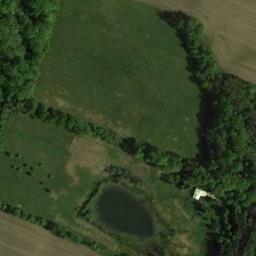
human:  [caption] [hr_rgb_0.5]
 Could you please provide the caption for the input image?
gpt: There are some trees and a lake next to the meadow .

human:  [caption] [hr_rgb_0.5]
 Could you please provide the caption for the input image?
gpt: There are many trees on the meadow .

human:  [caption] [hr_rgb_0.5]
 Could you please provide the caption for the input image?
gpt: This meadow has dense grasses, Some trees and a lake .

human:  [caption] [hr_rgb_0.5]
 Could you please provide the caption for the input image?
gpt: The entire image is dominated by grass .

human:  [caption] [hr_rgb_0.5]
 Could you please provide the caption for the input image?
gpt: There are many green trees and a lake beside the meadow .